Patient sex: M
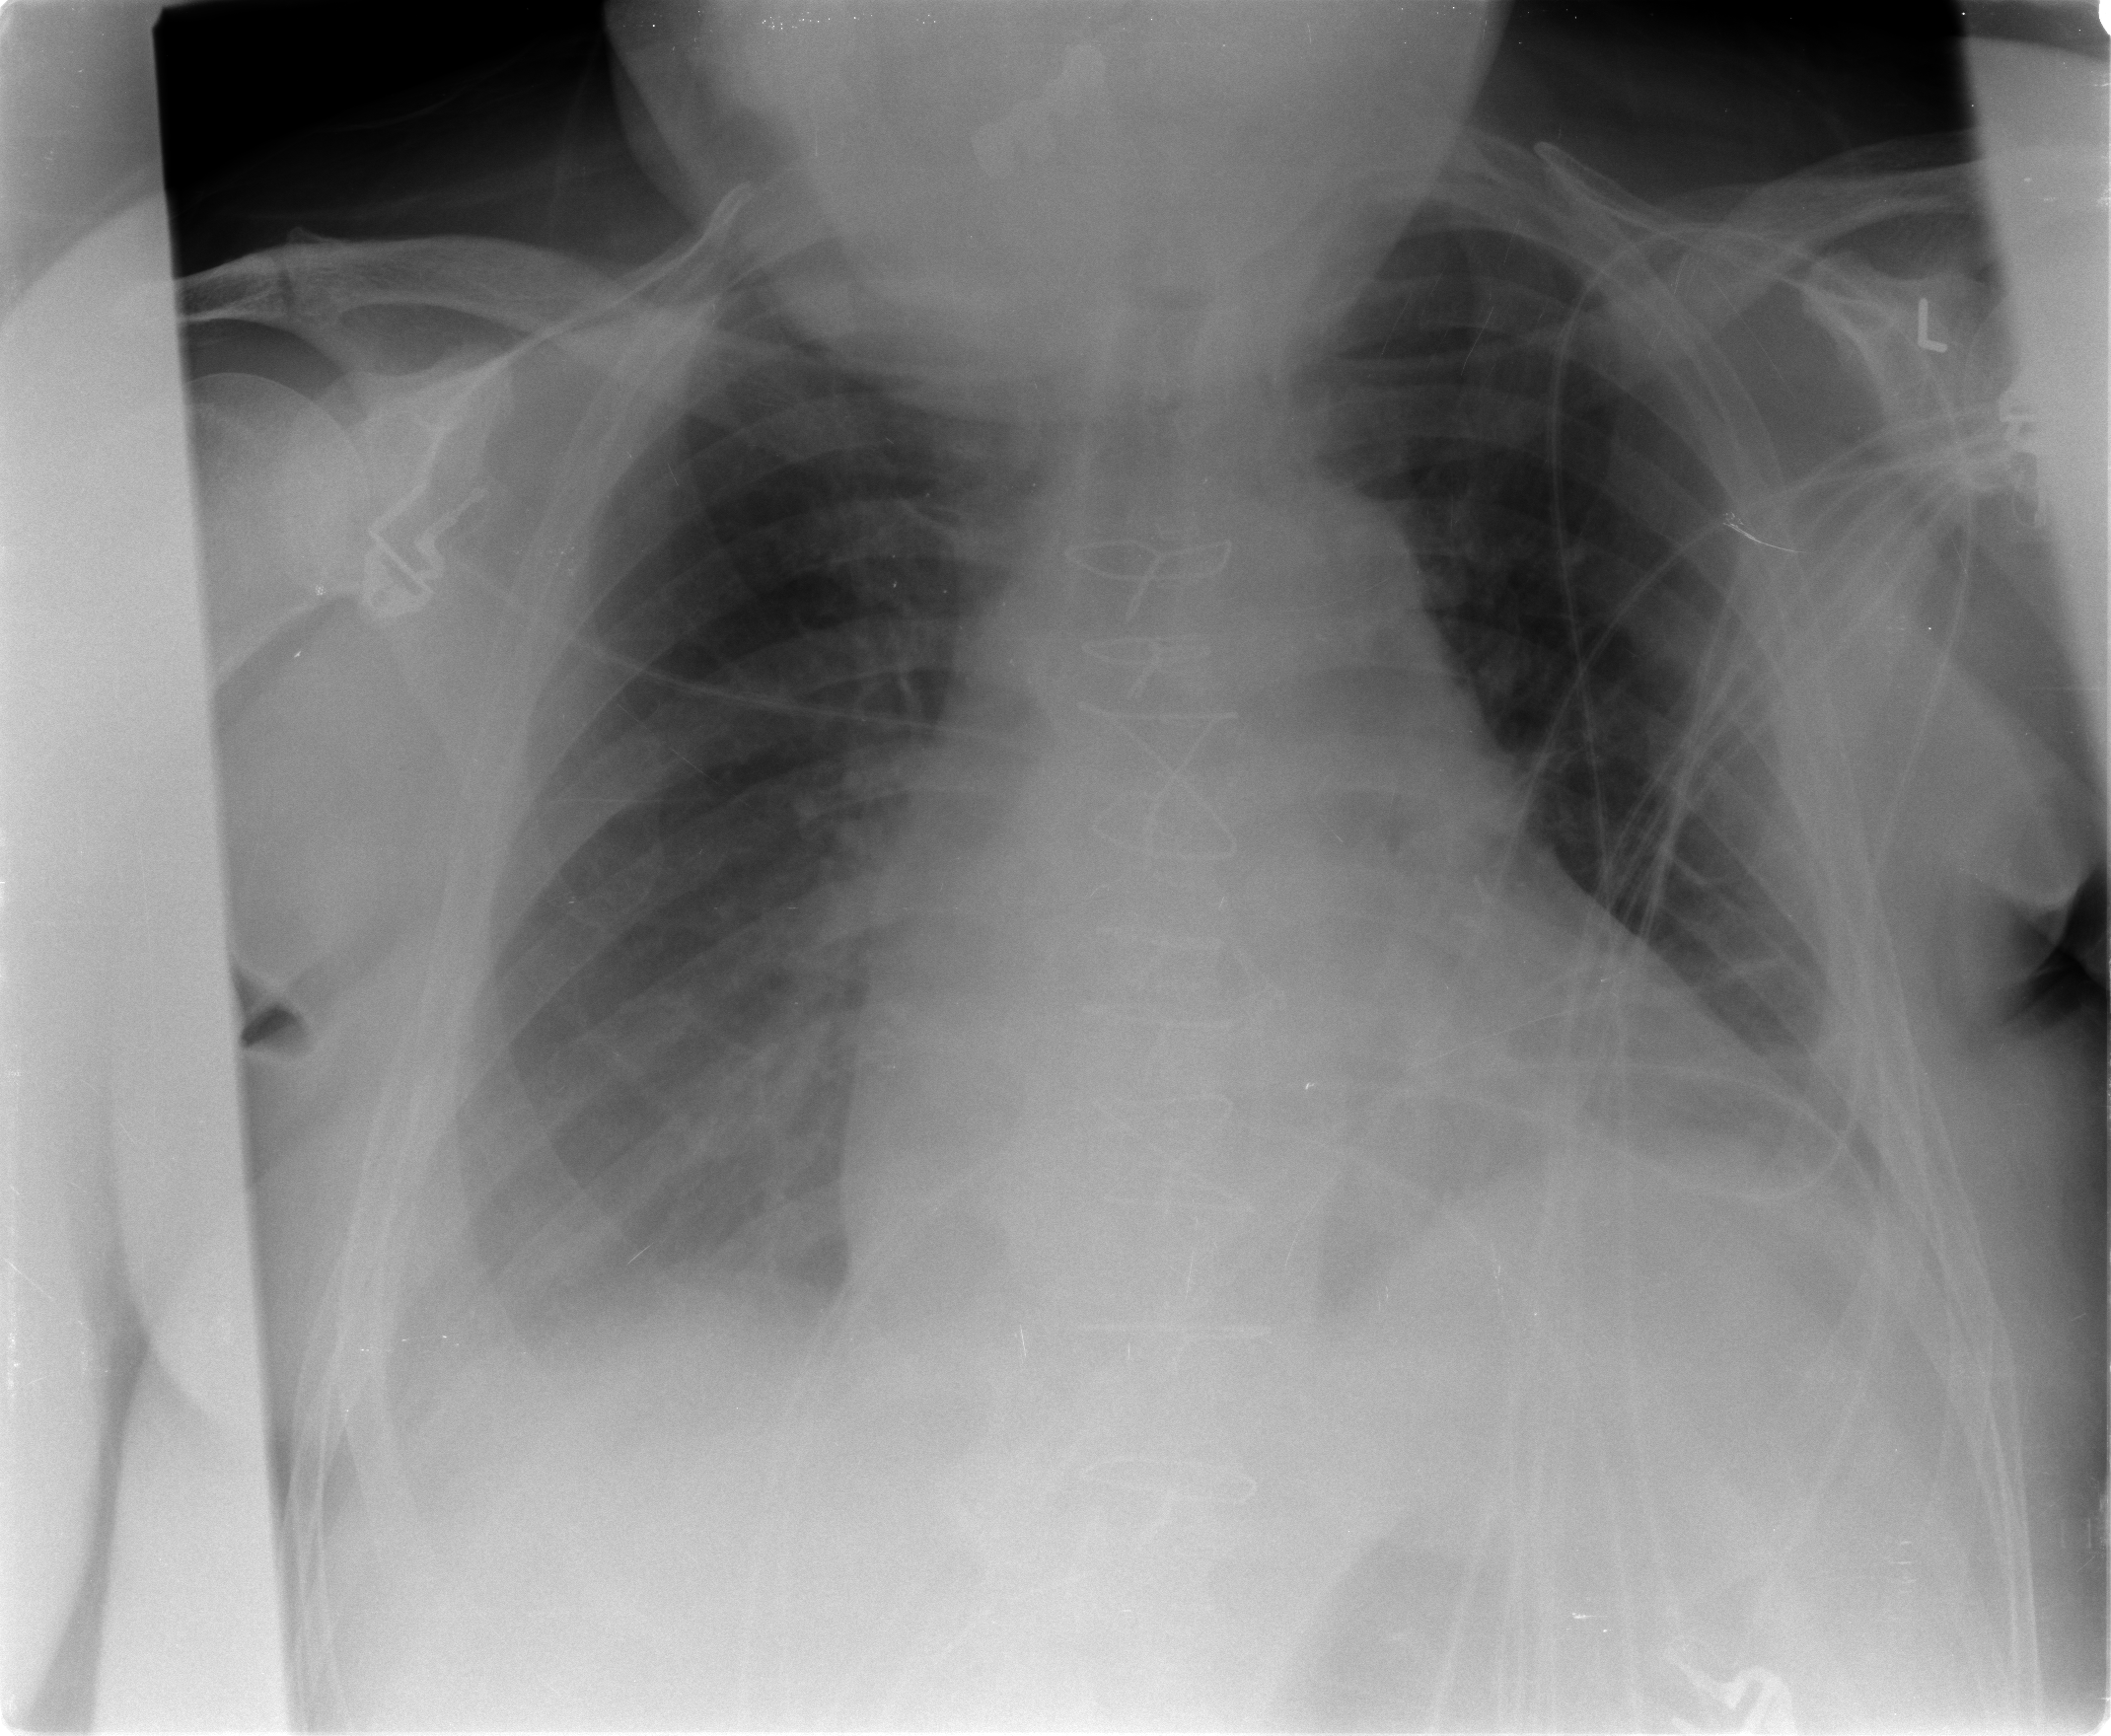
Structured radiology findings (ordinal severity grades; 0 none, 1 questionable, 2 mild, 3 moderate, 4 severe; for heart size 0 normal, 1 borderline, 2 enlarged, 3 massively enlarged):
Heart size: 2
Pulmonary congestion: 2
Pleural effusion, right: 2
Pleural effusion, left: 2
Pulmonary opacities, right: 0
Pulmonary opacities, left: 0
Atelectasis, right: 2
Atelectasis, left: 2